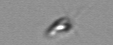
Label: Calciopappus